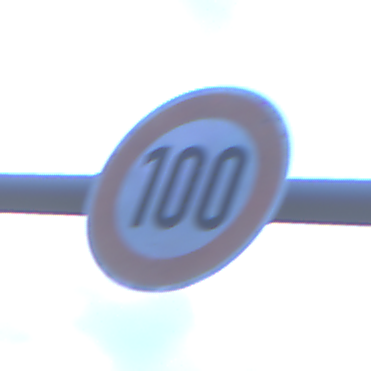
Verkehrszeichen: Geschwindigkeit100
Umgebung: Outdoor, Urban
Tageszeit: Dawn
Wetter: PartlyCloudy
Licht: Natural
Jahreszeit: NotSpecified
Kontrast: LowContrast